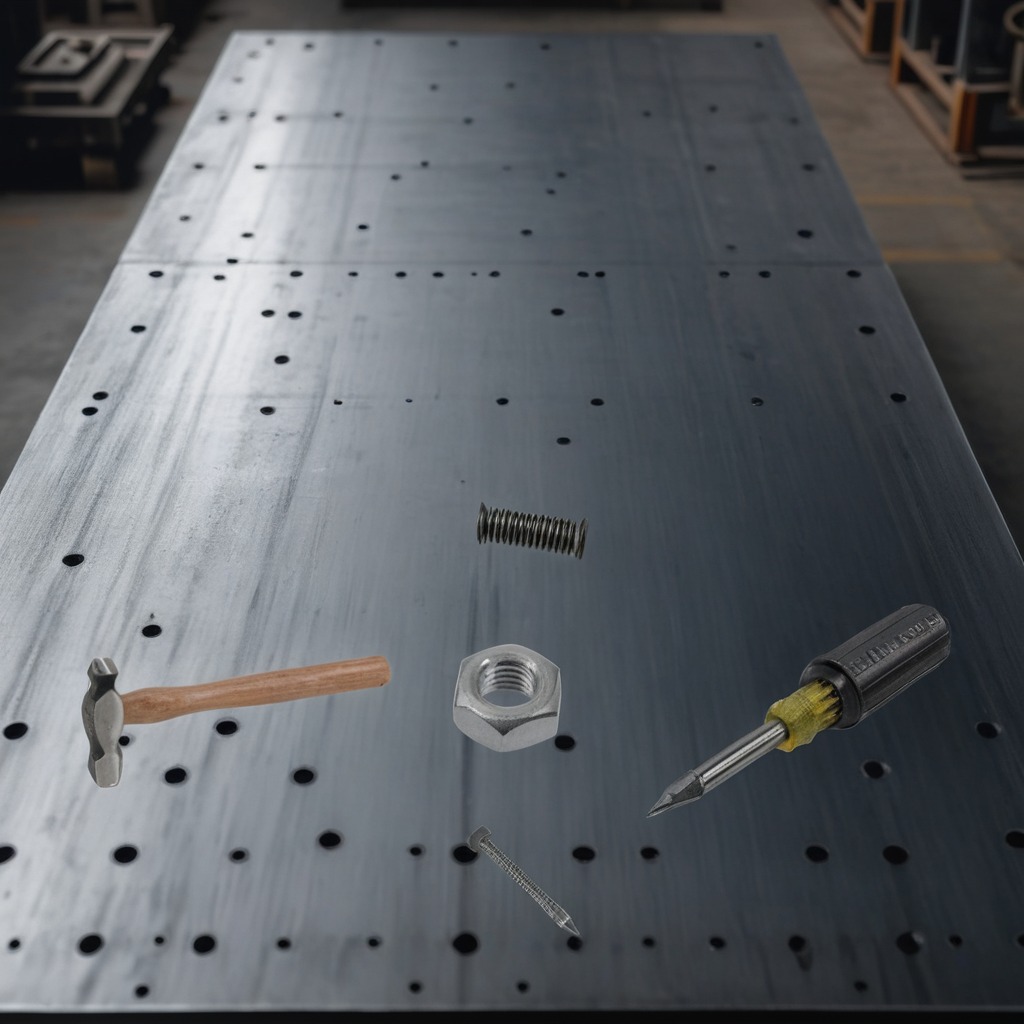
A hammer, an iron nail, a coiled metal spring, a screwdriver, and a metal nut are lying on the cold steel table in a mining workshop.